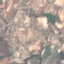
Land use / land cover: PermanentCrop